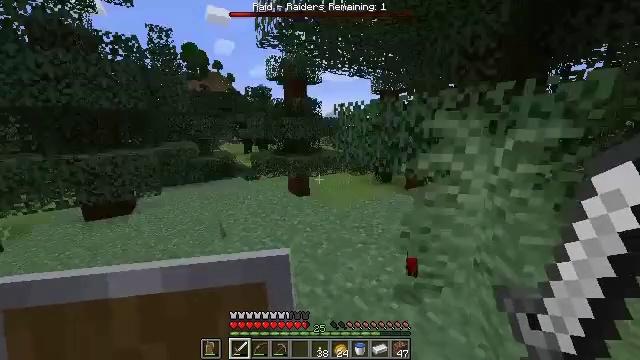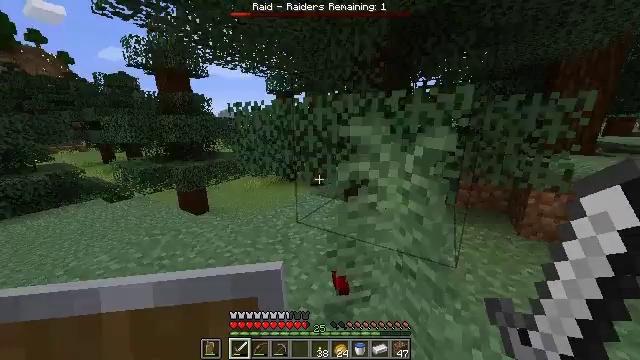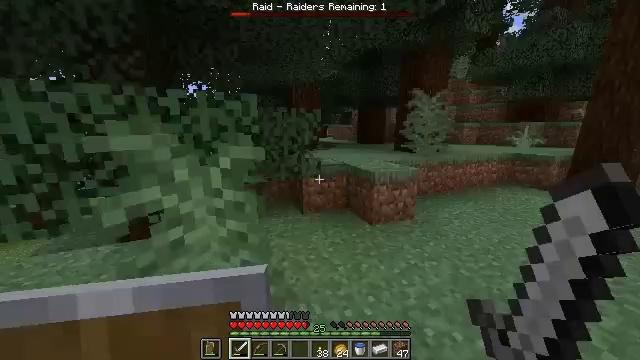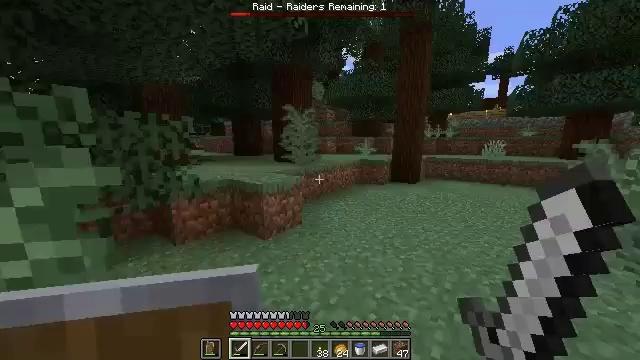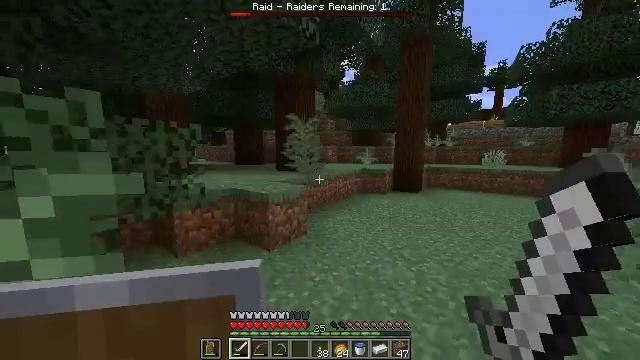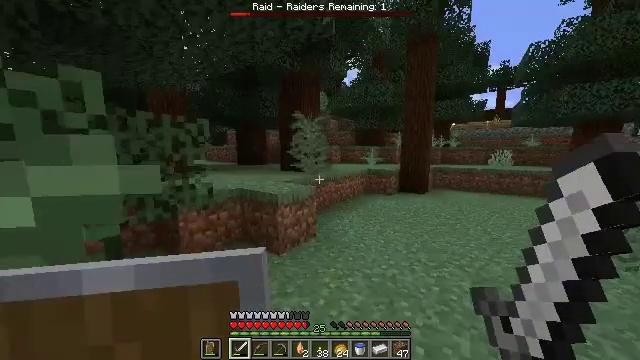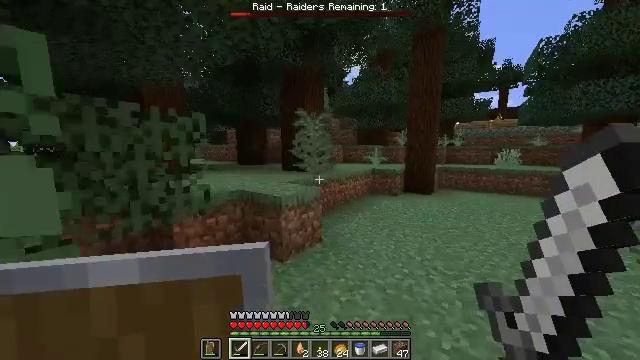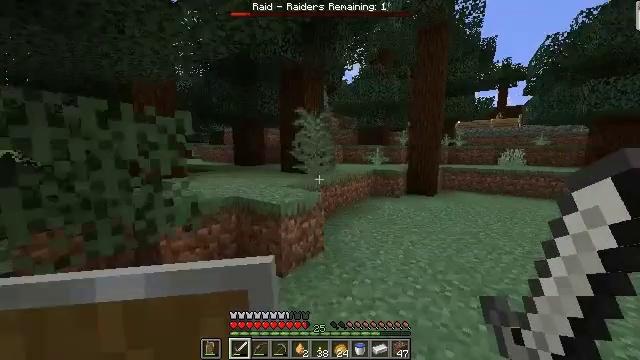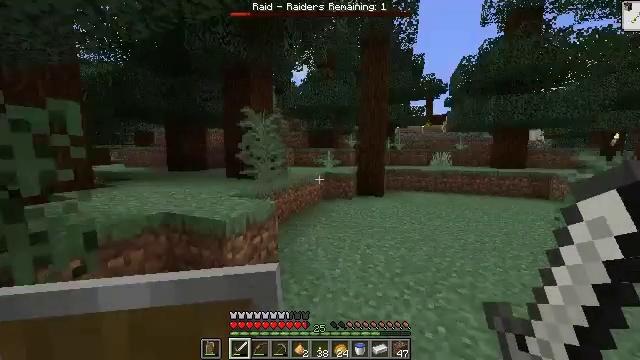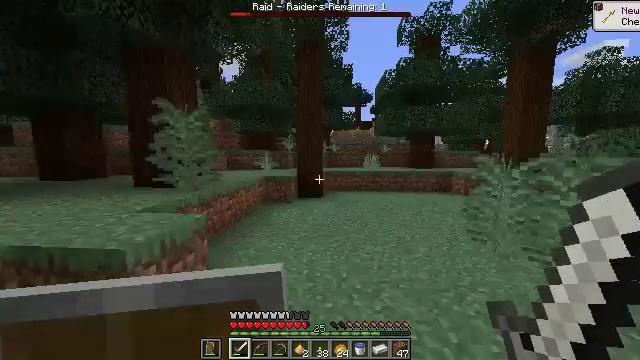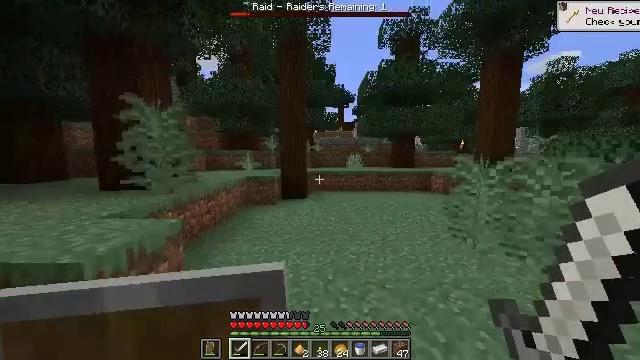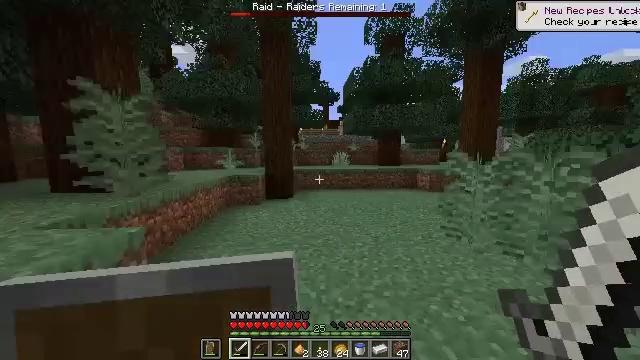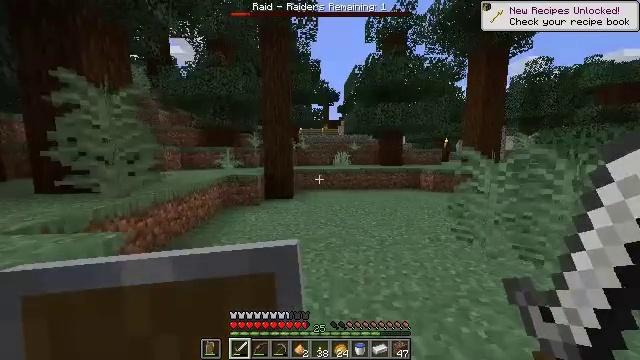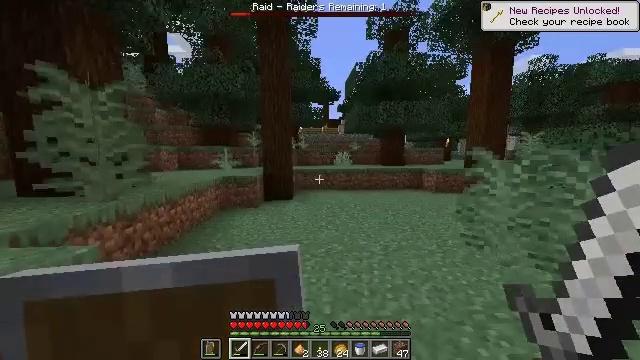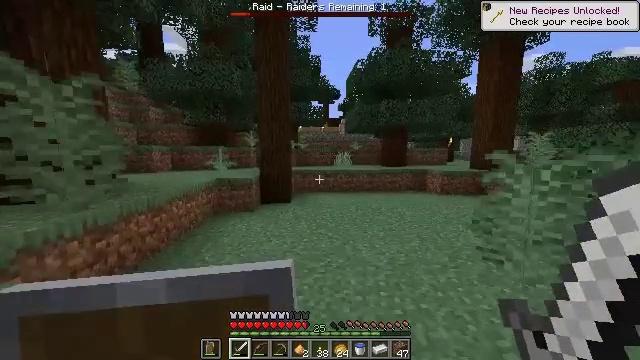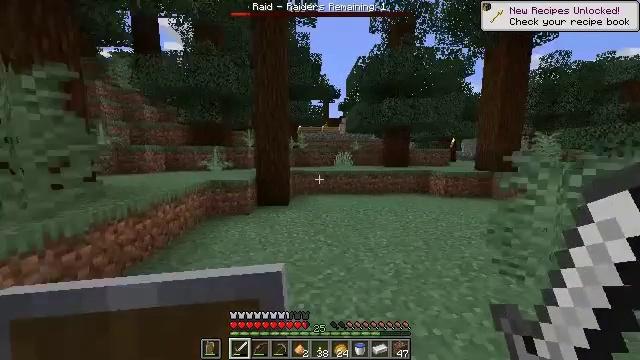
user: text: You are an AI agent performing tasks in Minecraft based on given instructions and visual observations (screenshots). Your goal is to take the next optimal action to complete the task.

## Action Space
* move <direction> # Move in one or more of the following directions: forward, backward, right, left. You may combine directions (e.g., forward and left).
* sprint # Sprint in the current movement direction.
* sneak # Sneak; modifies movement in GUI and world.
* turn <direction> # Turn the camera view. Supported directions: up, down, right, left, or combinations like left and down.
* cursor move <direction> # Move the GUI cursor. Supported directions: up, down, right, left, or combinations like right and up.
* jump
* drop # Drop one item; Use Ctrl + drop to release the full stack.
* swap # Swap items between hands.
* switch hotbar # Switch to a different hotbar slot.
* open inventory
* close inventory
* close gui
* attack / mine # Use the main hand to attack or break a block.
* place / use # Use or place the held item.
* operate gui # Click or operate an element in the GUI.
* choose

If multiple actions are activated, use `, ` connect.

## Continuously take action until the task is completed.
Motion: motion action
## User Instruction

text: Punch the spruce leaves to get saplings.
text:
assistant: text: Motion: move forward, turn right
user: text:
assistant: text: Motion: move forward and move left, turn right and up
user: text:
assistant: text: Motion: move forward and move left, turn right and up
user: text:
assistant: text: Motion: move forward and move left, turn up
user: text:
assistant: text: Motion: move forward
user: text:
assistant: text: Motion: move forward
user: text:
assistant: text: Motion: move forward
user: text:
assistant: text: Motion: move forward, turn right
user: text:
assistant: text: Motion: move forward, sprint, turn right
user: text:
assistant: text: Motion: move forward, sprint, turn right
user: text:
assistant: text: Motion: move forward, turn right
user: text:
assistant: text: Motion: move forward
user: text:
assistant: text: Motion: move forward
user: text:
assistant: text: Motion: move forward
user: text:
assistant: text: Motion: move forward
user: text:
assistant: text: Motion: move forward
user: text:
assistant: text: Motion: move forward
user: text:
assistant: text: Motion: move forward
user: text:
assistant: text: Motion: move forward, turn left
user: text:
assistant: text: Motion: move forward, turn left and up
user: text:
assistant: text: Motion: move forward and move right, turn left
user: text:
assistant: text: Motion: move forward and move right, turn left
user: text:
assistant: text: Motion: move forward and move right, turn left
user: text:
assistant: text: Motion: move forward and move right
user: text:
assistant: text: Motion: move forward and move right
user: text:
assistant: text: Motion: move forward and move right
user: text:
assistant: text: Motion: move forward and move right
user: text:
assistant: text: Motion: move forward and move right
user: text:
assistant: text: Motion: move forward and move right
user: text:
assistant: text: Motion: move forward and move right, turn left